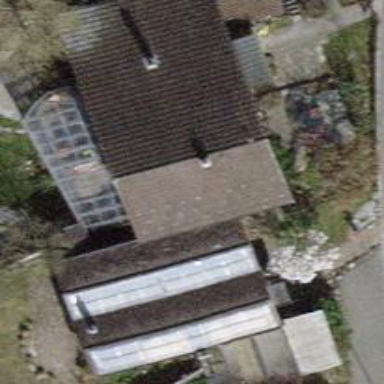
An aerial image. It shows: Terrace building.